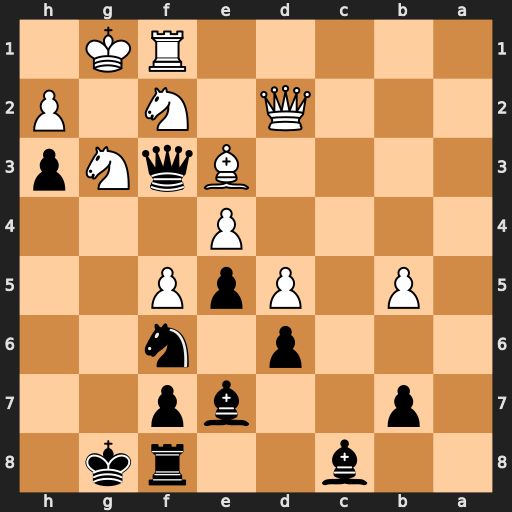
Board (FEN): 2b2rk1/1p2bp2/3p1n2/1P1PpP2/4P3/4BqNp/3Q1N1P/5RK1
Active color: b
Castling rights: -
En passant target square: -
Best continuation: Qg2#